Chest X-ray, AP view. Patient: 25 years old, sex M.
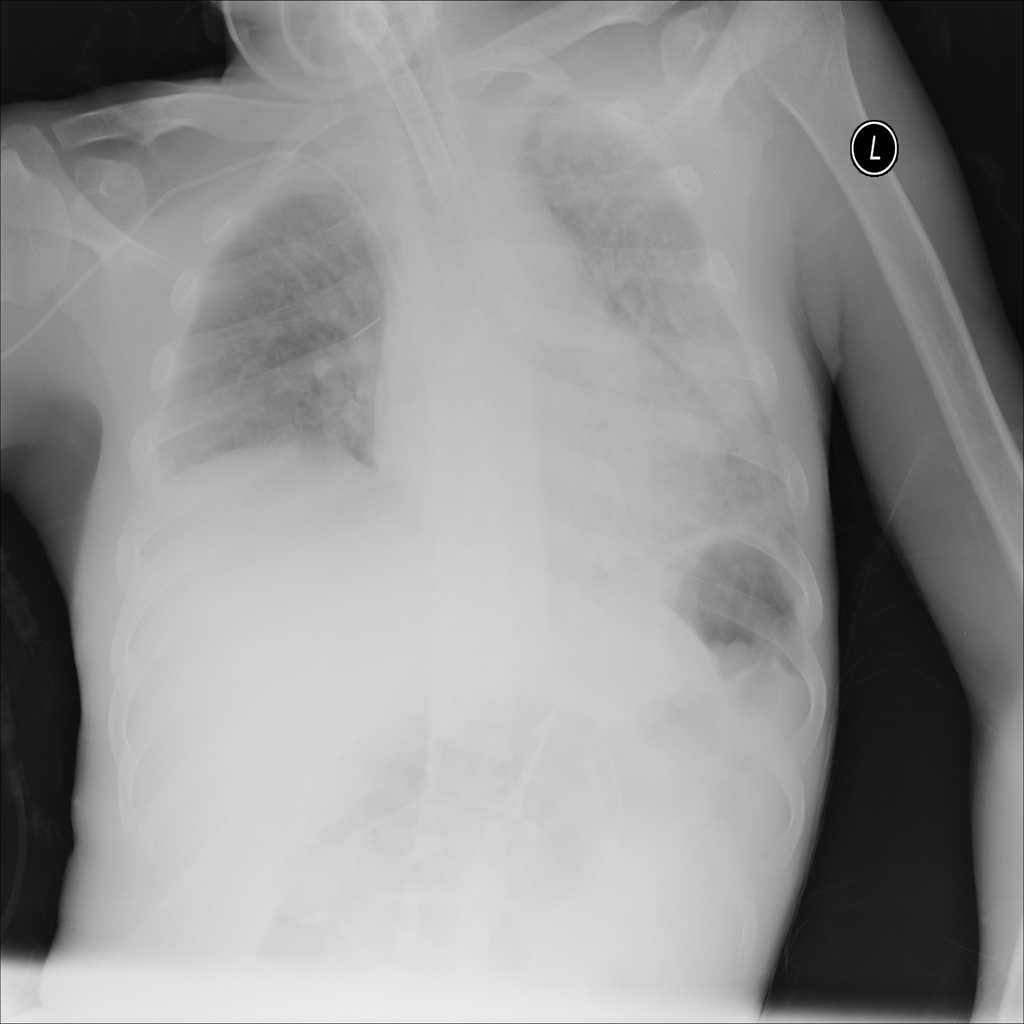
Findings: Effusion, Infiltration